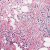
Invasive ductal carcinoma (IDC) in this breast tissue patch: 0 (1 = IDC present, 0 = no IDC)